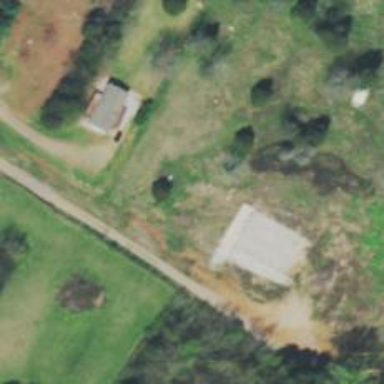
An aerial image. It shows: Driveway.